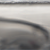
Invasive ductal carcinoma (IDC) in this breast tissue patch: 0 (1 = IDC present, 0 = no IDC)